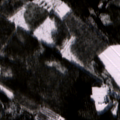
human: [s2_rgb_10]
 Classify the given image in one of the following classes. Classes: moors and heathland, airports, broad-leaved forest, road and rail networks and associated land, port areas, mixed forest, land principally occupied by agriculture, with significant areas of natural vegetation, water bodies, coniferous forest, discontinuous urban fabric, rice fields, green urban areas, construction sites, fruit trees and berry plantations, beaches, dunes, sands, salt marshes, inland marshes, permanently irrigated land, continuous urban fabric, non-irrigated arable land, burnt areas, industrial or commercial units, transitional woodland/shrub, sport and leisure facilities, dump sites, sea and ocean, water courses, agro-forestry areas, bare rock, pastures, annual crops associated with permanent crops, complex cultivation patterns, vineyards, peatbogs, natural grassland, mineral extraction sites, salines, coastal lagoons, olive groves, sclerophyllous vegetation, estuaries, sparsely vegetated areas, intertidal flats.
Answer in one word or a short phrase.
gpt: non-irrigated arable land, coniferous forest, mixed forest